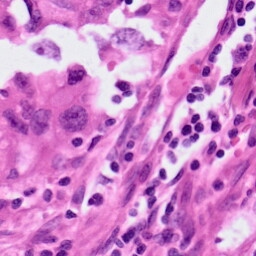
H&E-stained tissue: Lung